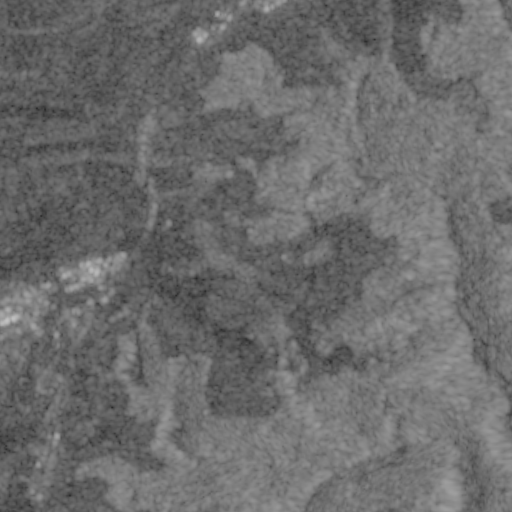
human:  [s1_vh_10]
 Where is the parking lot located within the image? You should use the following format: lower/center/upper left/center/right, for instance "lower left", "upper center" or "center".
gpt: The parking lot is located in the lower left of the image.
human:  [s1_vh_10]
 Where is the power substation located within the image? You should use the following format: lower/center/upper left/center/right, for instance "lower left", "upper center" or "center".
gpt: The power substation is located in the upper center of the image.
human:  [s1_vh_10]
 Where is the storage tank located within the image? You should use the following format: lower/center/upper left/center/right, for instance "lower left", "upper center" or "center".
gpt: The storage tank is located in the center left of the image.
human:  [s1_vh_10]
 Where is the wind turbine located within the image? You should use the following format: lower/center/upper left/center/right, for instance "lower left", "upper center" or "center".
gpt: The wind turbine is located in the center of the image.
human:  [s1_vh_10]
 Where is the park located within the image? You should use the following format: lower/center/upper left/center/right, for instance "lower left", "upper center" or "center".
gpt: There is no park in the image.

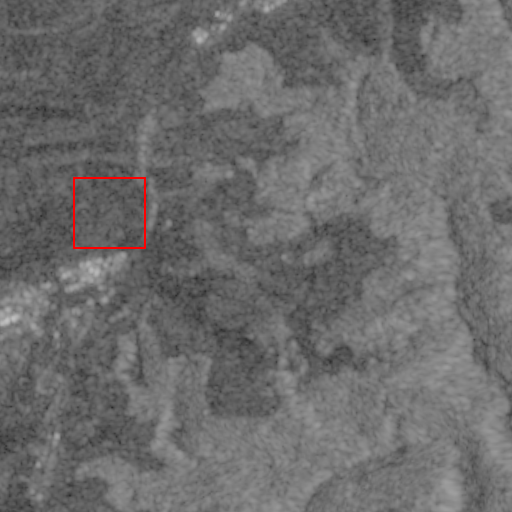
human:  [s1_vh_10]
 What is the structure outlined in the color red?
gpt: The structure outlined in red is a crop field.
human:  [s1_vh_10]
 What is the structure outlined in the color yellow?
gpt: There is no yellow outline.